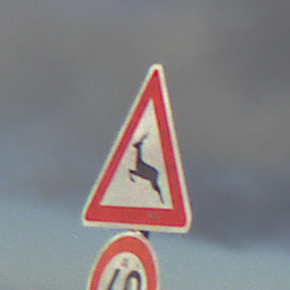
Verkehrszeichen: WildwechselRechts
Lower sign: Geschwindigkeit60
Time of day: SunriseSunset
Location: Outdoor (Nature)
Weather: PartlyCloudy
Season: NotSpecified
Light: Natural